Question: I'm tempting to resort to tables here since I cannot seem to come up with some CSS that will accomplish what I'm trying to create here.
I have a '<div>' container that contains two things:
- '<input type='text' />'- '<input type='button' />'
I want the button right-aligned (I haven't given it a fixed width, but I easily could). The text entry box should be directly left of the button and take up the remaining space. Here is an example of what I'm looking for:

Unfortunately, the following HTML isn't accomplishing this (pardon the inline styles - for demonstration purposes only):
'''
<input type="button" value="Test" style="float: right;" />
<input type="text" style="display: block; width: 100%;" />
'''
I <URL>, but that didn't work either. What am I doing wrong? I could accomplish this easily with a '<table>' layout, but I'm sure I must be missing something and that there is a better way of doing it.
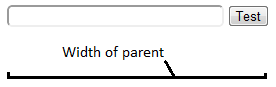
Answer: It's possible without '<table>', but it's not very obvious.
<URL>
'''
<input type="button" value="Test" style="float: right;" />
<div style="overflow: hidden; padding-right: 8px">
<input type="text" style="width: 100%;" />
</div>
'''
The reason this works is explained <URL>.